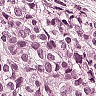
Metastatic tissue present: yes